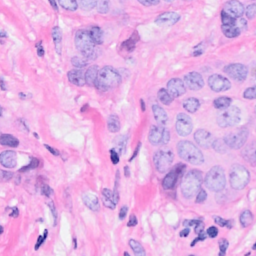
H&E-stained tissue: Breast